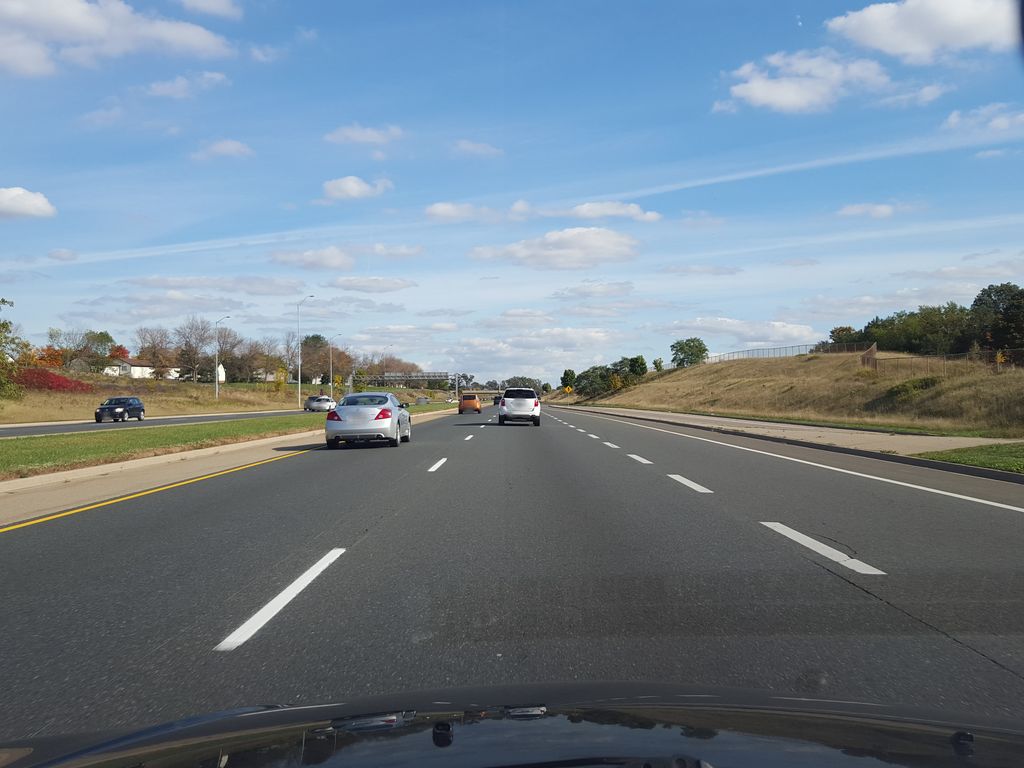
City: hamilton